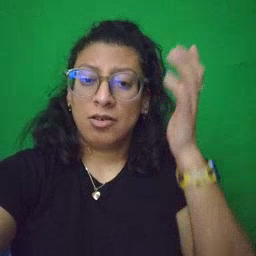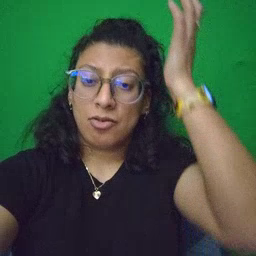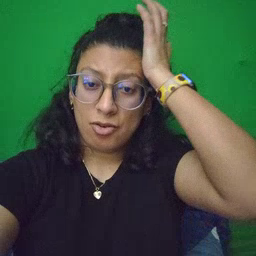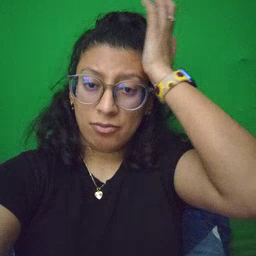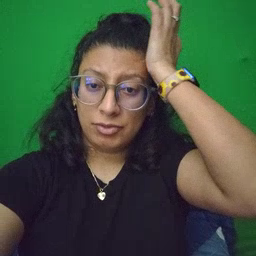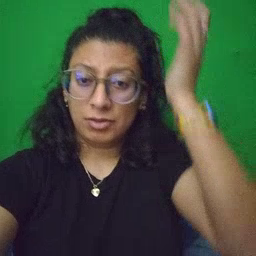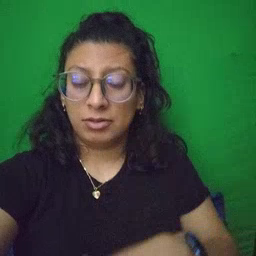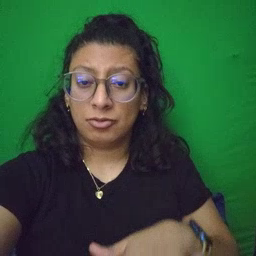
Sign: garbage